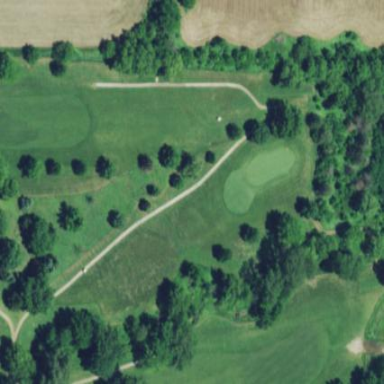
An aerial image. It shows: Golf fairway surrounded by grass.